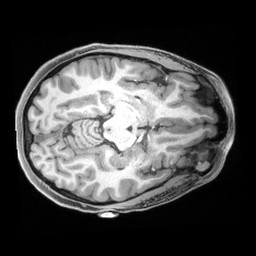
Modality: T1w
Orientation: axial
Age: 28
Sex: female
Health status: healthy
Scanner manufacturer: siemens
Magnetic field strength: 3 T
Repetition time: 2.4 s
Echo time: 0.00194 s